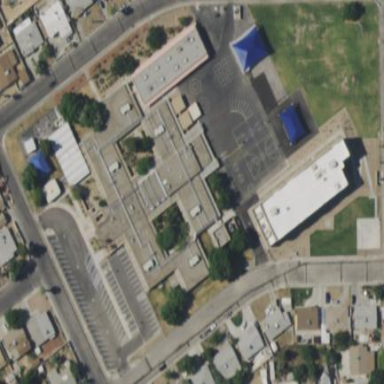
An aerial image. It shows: School.